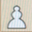
Piece: wP